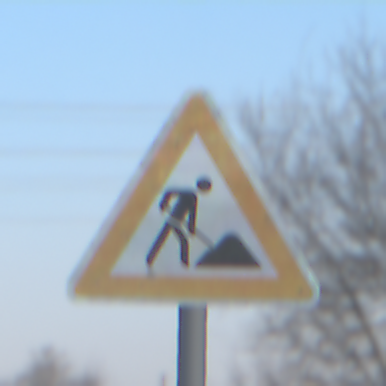
Verkehrszeichen: Arbeitsstelle
Umgebung: Outdoor, Suburban
Tageszeit: SunriseSunset
Wetter: PartlyCloudy
Licht: Natural
Jahreszeit: Winter
Kontrast: MediumContrast